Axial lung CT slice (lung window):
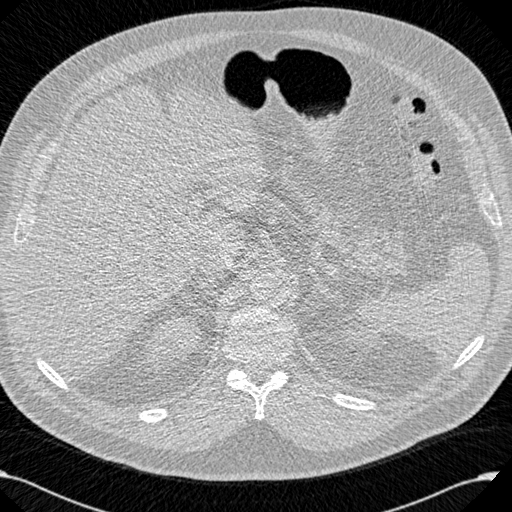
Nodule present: no